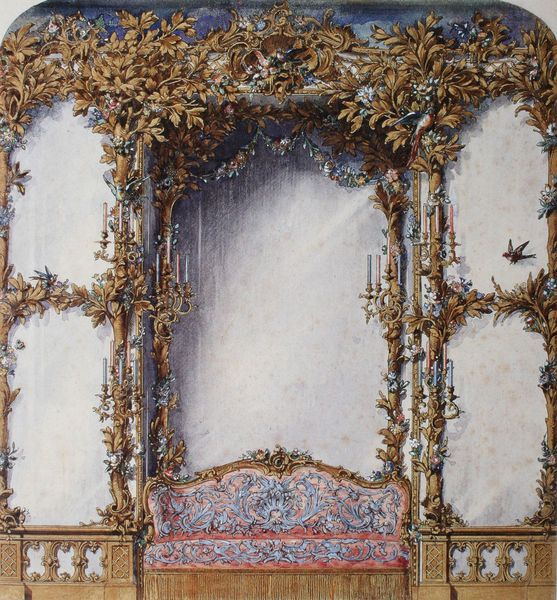
Titel: Wandaufriss des Ankleidezimmers (Rosa Kabinett) - Sofanische
Künstler: Franz Paul Stulberger
Standort: Herrenchiemsee
Institution: Schloss Herrenchiemsee
Schlagwörter: blau, blätter, laub, schatten, vogel, weiß, blumen, bunt, geschwungen, grau, holz, licht, schwarz, blüten, rot, wand, barock, rückenlehne, felder, gold, rosa, ranken, hellblau, farbig, sofa, dekoration, polster, detail, kerzen, geländer, foto, fotografie, nische, balustrade, entwurf, schnitzerei, girlanden, verziert, kerzenständer, kerzenhalter, blattwerk, kandelaber, weinreben, feston, optische täuschung, trompe d'eil